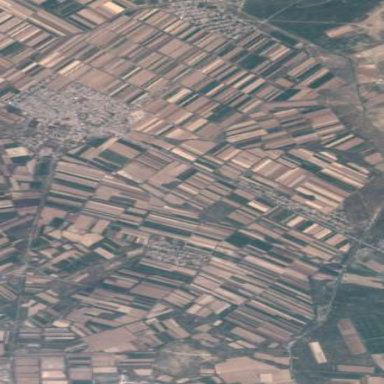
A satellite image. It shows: Farmland with cotton crop.